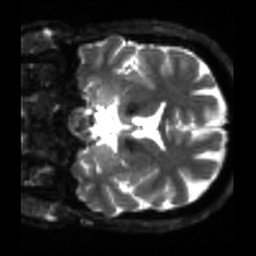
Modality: sbref
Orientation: coronal
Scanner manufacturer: siemens
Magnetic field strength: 3 T
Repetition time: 4 s
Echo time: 0.0594 s